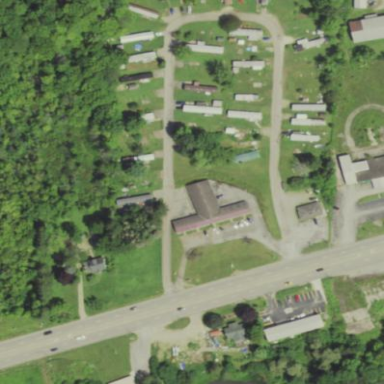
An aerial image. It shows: Residential area designated as trailer park.